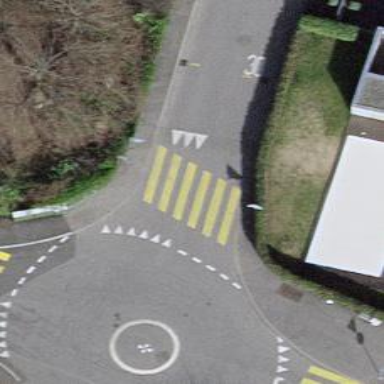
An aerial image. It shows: Uncontrolled road crossing.